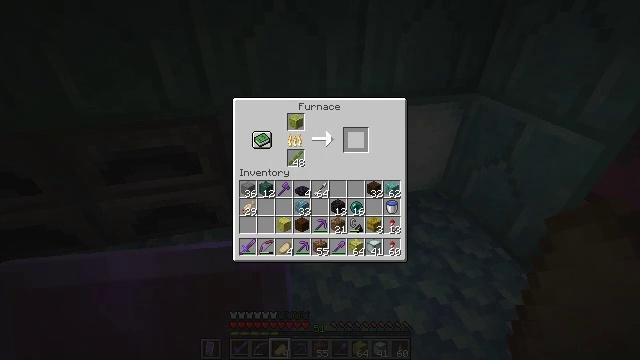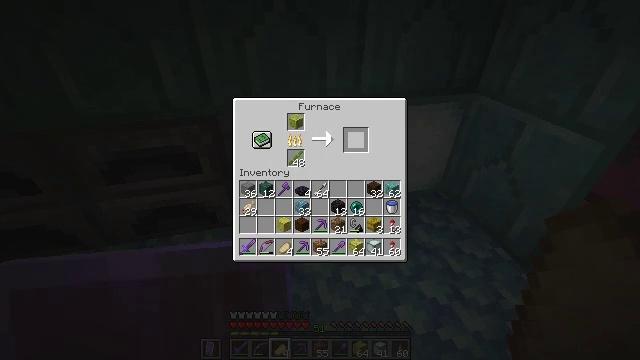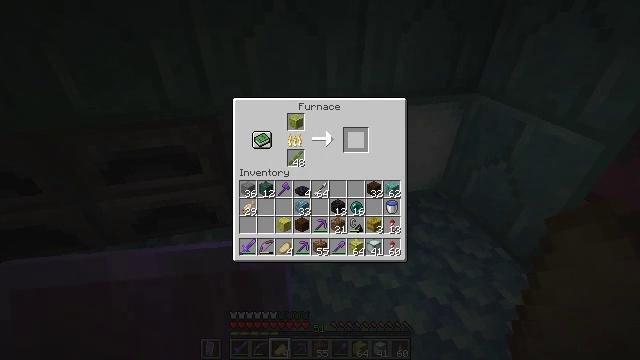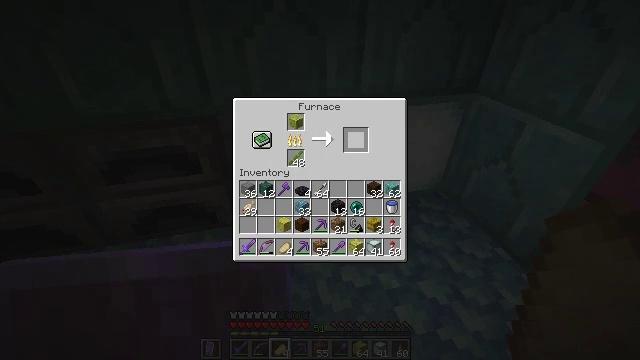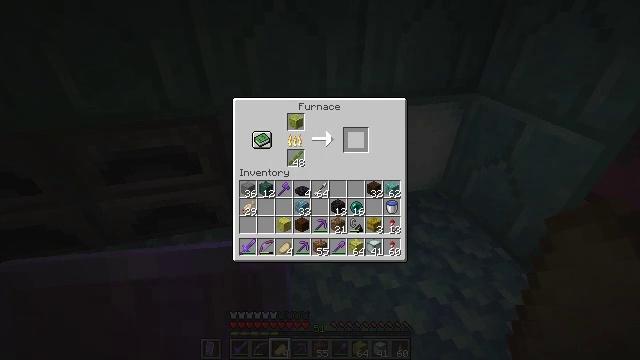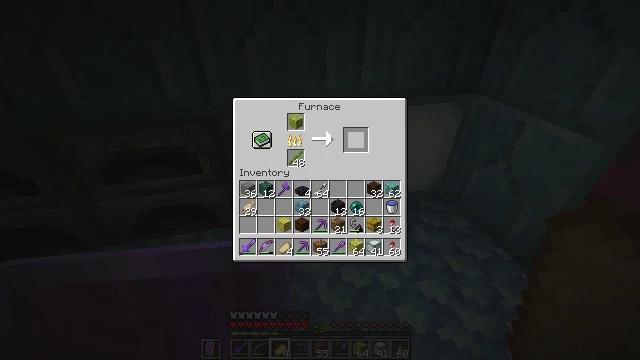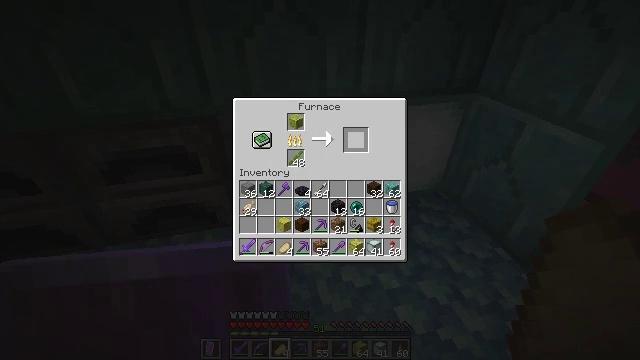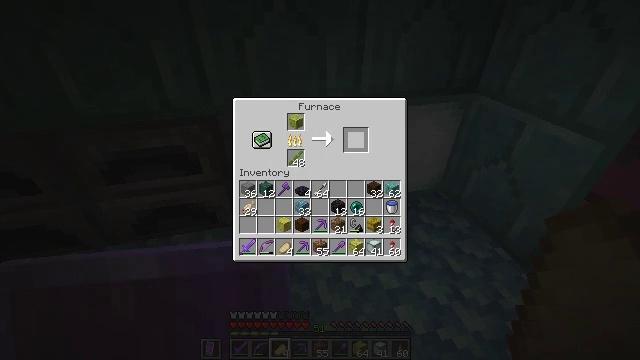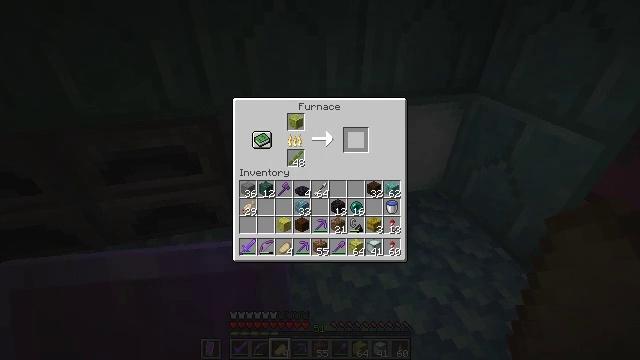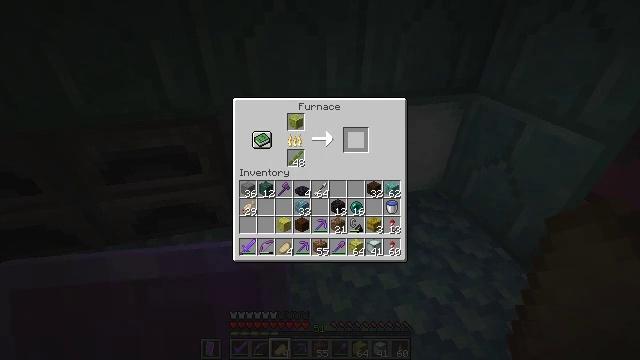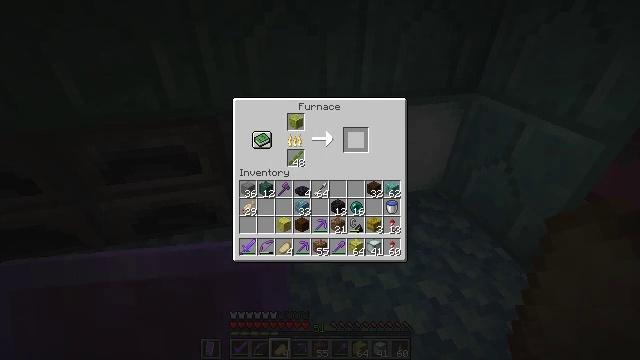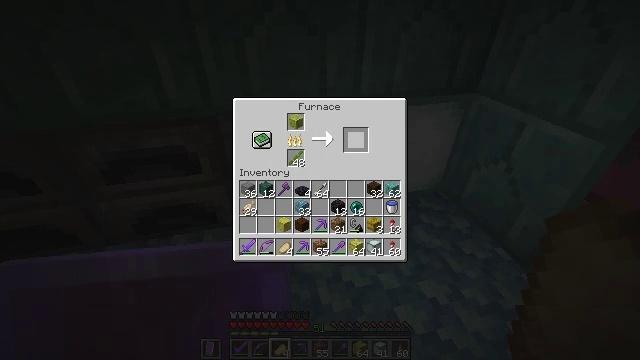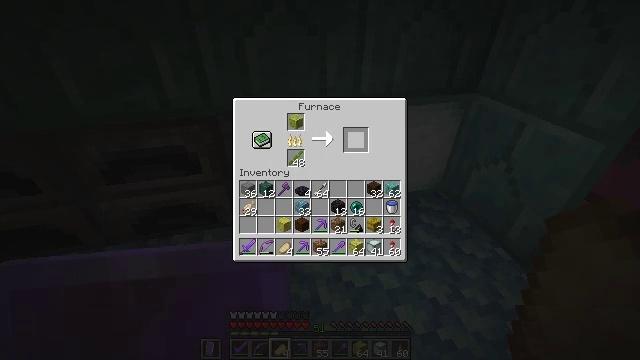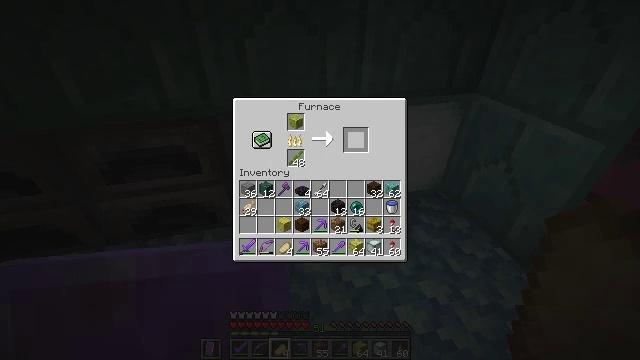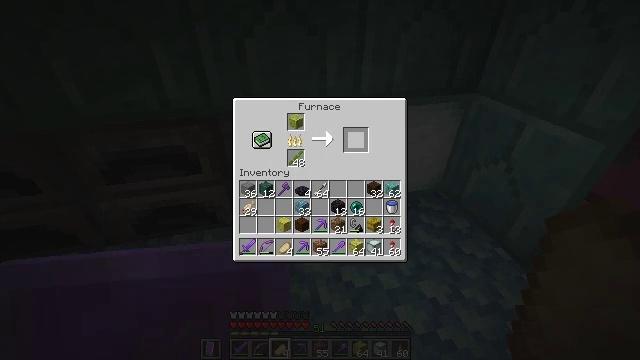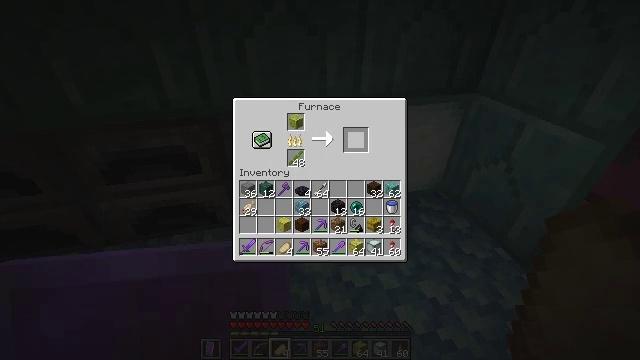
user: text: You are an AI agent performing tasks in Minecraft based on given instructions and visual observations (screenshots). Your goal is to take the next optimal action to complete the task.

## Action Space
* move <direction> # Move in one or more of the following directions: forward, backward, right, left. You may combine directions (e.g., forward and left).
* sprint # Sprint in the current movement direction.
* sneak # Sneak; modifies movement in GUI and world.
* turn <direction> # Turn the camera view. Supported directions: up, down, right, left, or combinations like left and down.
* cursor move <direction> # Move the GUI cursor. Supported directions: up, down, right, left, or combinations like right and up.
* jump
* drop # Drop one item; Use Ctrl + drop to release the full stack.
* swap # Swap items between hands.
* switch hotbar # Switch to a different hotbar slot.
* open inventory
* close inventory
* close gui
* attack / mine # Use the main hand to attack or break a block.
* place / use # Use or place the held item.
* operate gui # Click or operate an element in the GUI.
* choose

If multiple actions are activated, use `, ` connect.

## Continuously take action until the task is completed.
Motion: motion action
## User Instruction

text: craft item sponge
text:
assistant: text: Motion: no_op
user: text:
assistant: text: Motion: no_op
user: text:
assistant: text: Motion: no_op
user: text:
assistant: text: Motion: no_op
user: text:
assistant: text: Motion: no_op
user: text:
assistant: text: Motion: no_op
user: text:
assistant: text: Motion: no_op
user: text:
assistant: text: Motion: no_op
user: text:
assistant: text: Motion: no_op
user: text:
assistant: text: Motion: no_op
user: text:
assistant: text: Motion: no_op
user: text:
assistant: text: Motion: no_op
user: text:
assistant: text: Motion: no_op
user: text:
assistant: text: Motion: no_op
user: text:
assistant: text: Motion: no_op
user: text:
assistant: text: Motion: no_op
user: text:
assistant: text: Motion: no_op
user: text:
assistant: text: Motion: no_op
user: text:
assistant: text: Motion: no_op
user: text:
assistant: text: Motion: no_op
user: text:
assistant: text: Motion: no_op
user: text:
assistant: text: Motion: no_op
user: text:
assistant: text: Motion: no_op
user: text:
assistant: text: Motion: no_op
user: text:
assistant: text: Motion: no_op
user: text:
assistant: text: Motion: no_op
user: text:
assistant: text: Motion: no_op
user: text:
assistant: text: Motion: no_op
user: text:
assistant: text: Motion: no_op
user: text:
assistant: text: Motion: no_op